Question: Please refer the below image

I want to create an 'After Insert' trigger on 'Ongoing_Fees' table where it updates the 'VAT' table. However before it insert data to the VAT table, it should check whether the 'VAT' field of the particular 'Portfolio' is 'true'. 'Ongoing_Fees' table has the 'foreign key' access to the 'Portfolio' table, so it can access the related portfolio.
Below is what I have tried
'''
DELIMITER $$
CREATE TRIGGER 'Ongoing_Fees_AINS' AFTER INSERT ON 'Ongoing_Fees' FOR EACH ROW
BEGIN
DECLARE 'vat' Boolean;
'vat' = SELECT VAT from Portfolio WHERE Portfolio.idPortfolio = New.idPortfolio;
IF ('vat' == true) THEN
INSERT INTO VAT VALUES (100, current_Timestamp, New.idPortfolio, New.idOngoing_Fees)
END;
'''
But of course, it has an error
'''
#1064 - You have an error in your SQL syntax; check the manual that corresponds to your MySQL server version for the right syntax to use near '= SELECT VAT from Portfolio WHERE Portfolio.idPortfolio = New.idPortfolio;
'''
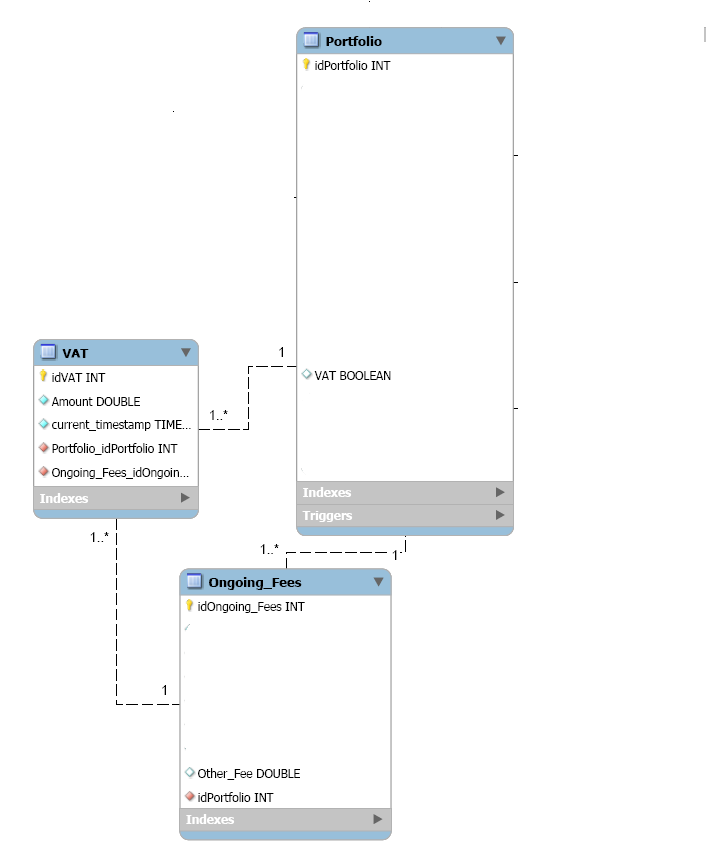
Answer: Try:
'''
DELIMITER $$
CREATE TRIGGER 'Ongoing_Fees_AINS' AFTER INSERT ON 'Ongoing_Fees'
FOR EACH ROW
BEGIN
DECLARE '_vat' BOOL;
SET '_vat' := (SELECT 'VAT' FROM 'Portfolio' WHERE 'Portfolio'.'idPortfolio' = NEW.'idPortfolio');
IF ('_vat' = TRUE) THEN
INSERT INTO 'VAT' (
'Amount',
'current_timestamp',
'Portfolio_idPortfolio',
'Ongoing_Fees_idOngoing'
)
VALUES (
100,
CURRENT_TIMESTAMP(),
NEW.'idPortfolio',
NEW.'idOngoing_Fees'
);
END IF;
END$$
DELIMITER ;
'''
A shorter version:
'''
DELIMITER $$
CREATE TRIGGER 'Ongoing_Fees_AINS' AFTER INSERT ON 'Ongoing_Fees'
FOR EACH ROW
BEGIN
INSERT INTO 'VAT' (
'Amount',
'current_timestamp',
'Portfolio_idPortfolio',
'Ongoing_Fees_idOngoing'
)
SELECT
100,
CURRENT_TIMESTAMP(),
NEW.'idPortfolio',
NEW.'idOngoing_Fees'
FROM
DUAL
WHERE
TRUE = (SELECT
'VAT'
FROM
'Portfolio'
WHERE
'Portfolio'.'idPortfolio' = NEW.'idPortfolio'
);
END$$
DELIMITER ;
'''